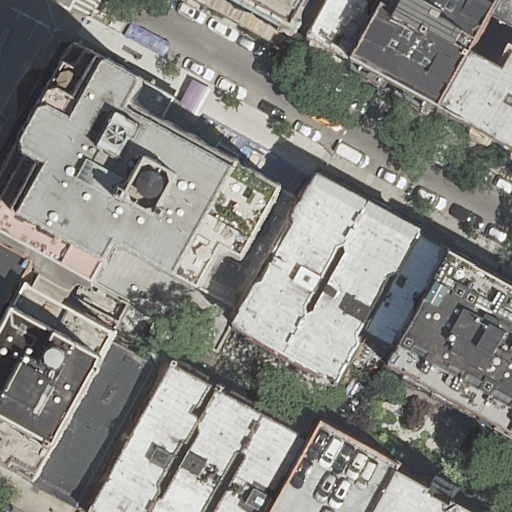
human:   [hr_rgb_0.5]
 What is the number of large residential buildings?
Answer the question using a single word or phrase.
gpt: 1

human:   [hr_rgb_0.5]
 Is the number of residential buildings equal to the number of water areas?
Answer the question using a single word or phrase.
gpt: no

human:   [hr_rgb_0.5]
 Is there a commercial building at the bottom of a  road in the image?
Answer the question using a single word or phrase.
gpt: no

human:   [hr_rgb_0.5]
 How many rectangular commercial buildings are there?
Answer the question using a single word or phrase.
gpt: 0

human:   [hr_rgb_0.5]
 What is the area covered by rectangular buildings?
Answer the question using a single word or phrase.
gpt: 2149m2

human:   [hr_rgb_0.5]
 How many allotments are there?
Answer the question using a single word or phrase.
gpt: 0

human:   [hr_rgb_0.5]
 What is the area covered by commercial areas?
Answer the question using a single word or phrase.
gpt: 0m2

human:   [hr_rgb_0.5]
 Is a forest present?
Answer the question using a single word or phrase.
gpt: no

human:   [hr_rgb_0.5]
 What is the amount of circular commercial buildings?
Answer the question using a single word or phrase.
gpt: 0

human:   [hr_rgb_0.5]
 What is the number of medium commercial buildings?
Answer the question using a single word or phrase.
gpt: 0

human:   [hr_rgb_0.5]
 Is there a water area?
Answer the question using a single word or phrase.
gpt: no

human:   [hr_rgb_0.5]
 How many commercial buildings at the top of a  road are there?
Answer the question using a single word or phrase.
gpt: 0

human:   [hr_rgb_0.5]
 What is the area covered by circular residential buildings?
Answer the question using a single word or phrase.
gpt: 0m2

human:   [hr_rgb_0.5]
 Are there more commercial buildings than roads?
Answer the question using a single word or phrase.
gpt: no

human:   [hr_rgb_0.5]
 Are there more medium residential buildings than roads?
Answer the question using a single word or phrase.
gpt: yes

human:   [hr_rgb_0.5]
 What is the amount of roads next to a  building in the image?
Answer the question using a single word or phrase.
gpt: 2

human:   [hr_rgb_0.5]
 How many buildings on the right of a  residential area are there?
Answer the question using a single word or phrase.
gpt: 0

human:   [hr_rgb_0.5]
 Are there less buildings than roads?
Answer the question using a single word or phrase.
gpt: no

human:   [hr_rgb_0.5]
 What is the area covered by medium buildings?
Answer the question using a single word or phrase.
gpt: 3470m2

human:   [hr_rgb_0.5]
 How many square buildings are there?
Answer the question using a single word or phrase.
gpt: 0

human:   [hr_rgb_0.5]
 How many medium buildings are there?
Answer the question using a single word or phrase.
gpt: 11

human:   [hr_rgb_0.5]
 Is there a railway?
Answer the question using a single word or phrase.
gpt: no

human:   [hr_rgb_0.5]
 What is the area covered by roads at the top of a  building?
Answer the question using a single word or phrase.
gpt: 0m2

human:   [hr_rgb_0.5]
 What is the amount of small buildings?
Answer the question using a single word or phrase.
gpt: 5

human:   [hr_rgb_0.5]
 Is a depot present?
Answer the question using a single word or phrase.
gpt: no

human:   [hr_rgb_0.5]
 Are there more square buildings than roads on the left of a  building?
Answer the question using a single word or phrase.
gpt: no

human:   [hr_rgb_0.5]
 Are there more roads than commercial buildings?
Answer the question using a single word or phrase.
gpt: yes

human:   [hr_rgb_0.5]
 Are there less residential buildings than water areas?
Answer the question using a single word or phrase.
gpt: no

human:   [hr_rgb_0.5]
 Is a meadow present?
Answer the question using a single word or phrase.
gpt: no

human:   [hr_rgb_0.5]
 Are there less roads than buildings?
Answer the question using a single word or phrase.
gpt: yes

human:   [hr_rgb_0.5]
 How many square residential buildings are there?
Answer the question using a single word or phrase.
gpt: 0

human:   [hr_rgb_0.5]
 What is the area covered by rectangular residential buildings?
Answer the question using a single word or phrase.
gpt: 2149m2

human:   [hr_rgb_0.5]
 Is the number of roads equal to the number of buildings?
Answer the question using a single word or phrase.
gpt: no

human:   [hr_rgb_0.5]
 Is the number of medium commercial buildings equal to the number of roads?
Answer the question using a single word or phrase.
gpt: no

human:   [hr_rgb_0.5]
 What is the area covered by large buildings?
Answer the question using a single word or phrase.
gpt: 671m2

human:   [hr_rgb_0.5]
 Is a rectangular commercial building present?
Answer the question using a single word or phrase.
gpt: no